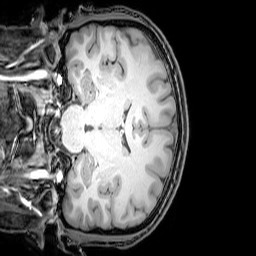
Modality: T1w
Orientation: coronal
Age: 24
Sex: male
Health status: healthy
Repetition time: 0.081 s
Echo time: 0.037 s